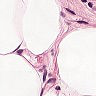
Metastatic tissue present: no